Interaction volume radius: 5 \u00c5
Interaction volume height: 30 \u00c5
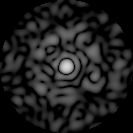
Disorder parameter: 0.8162